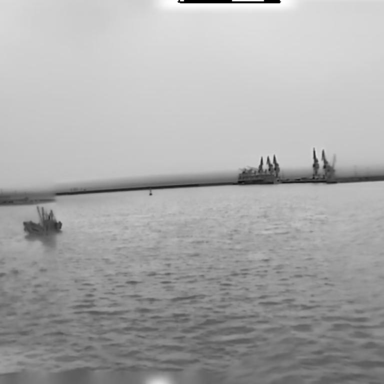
There is a fishing_boat in the infrared image.